The image shows the envelope spectrum of a rolling-element bearing's vibration signal, with the characteristic fault frequencies (BPFO outer race, BPFI inner race, BSF ball, FTF cage) marked as reference lines. Classify the bearing condition as one of: normal, inner_race, outer_race, ball.
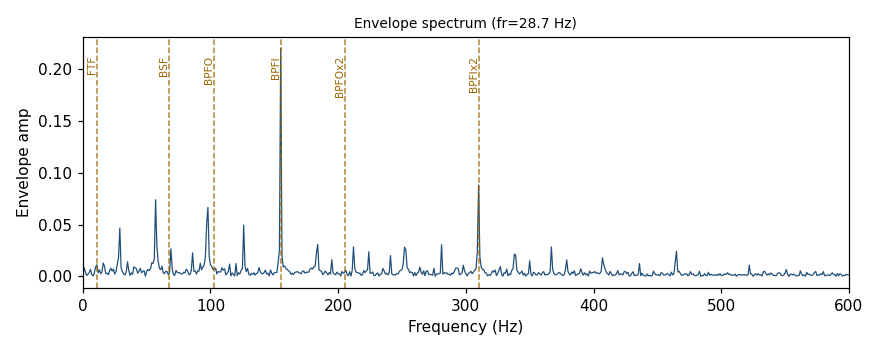
Answer: inner_race